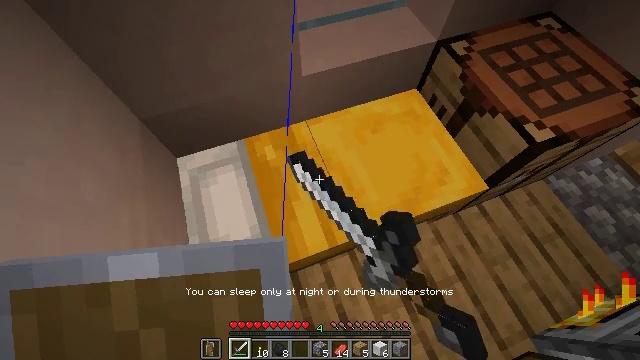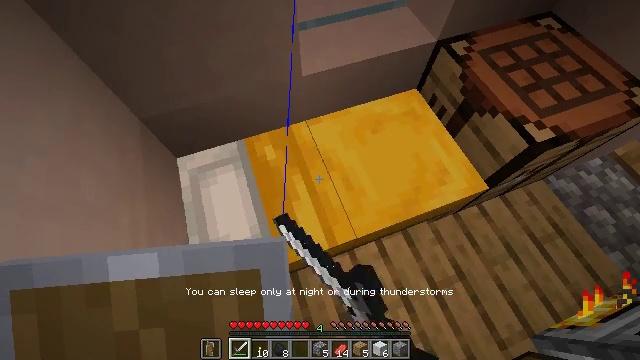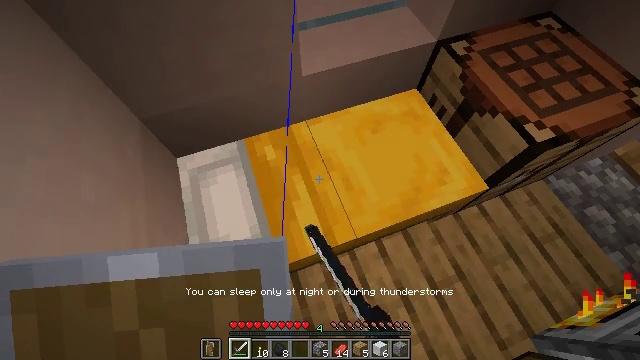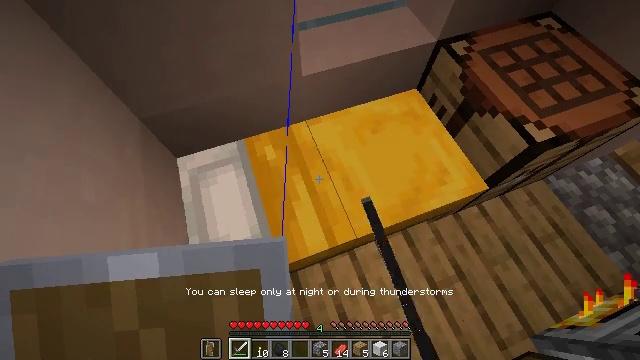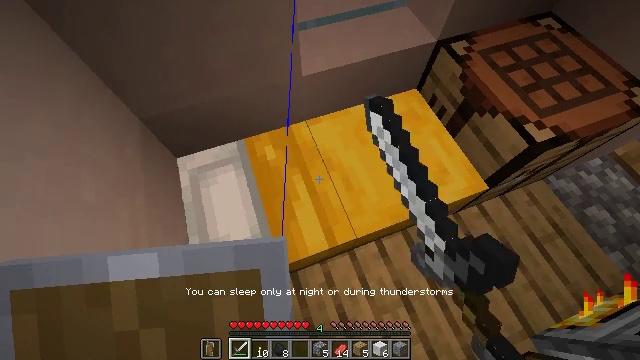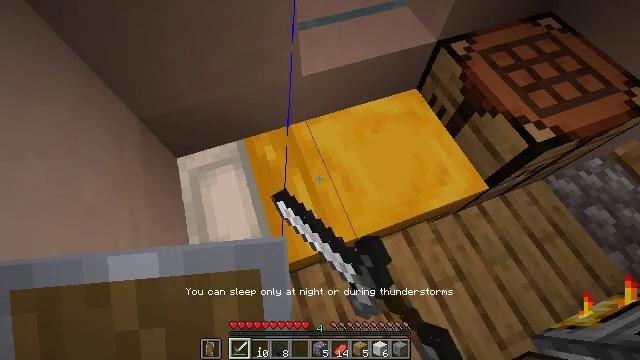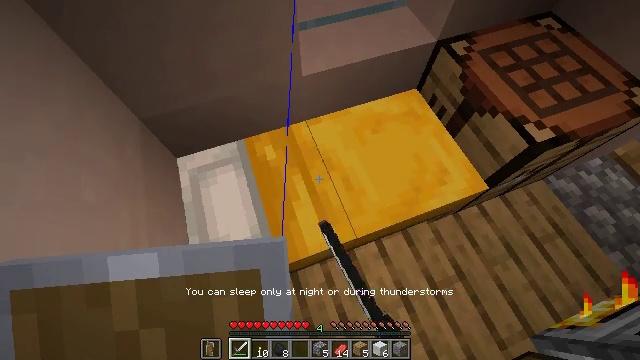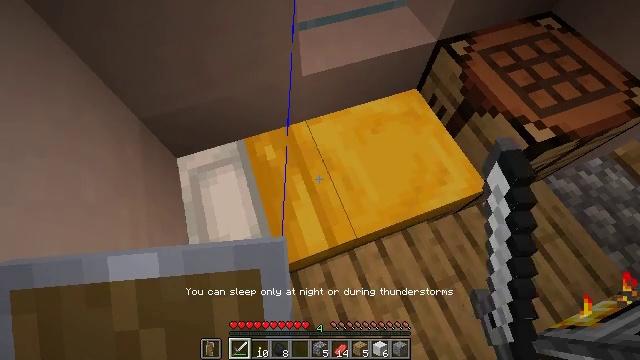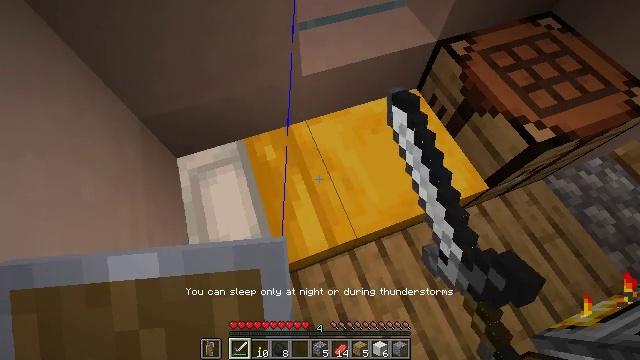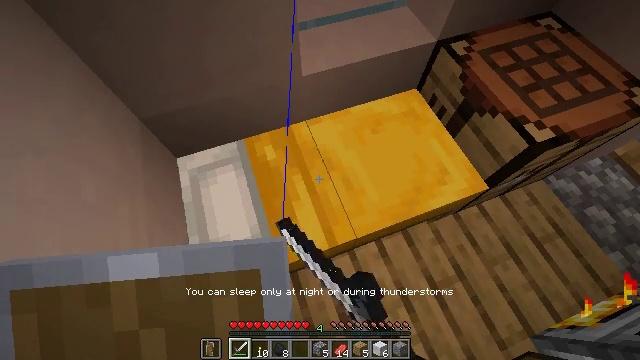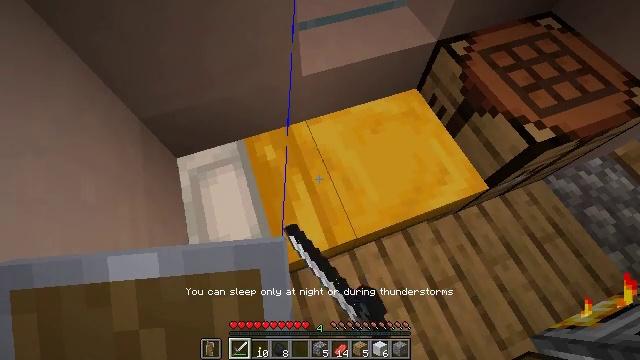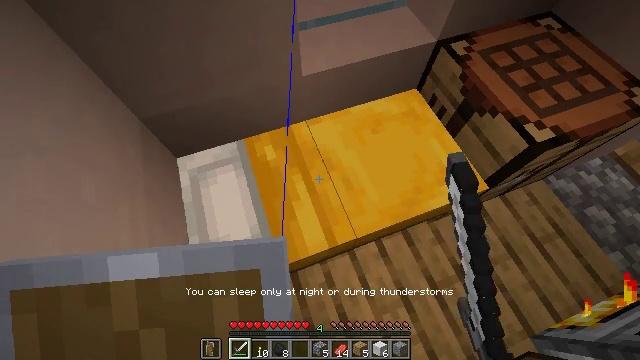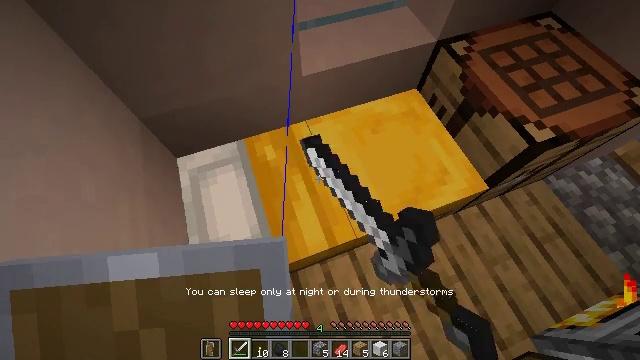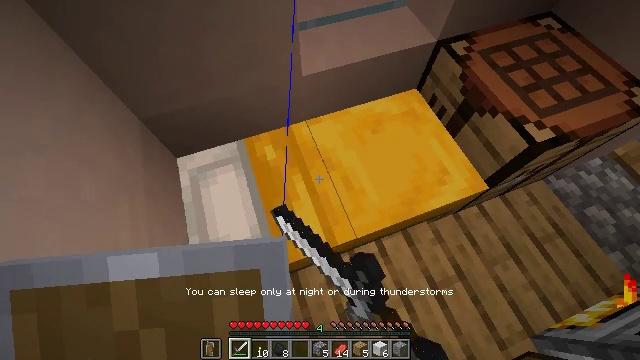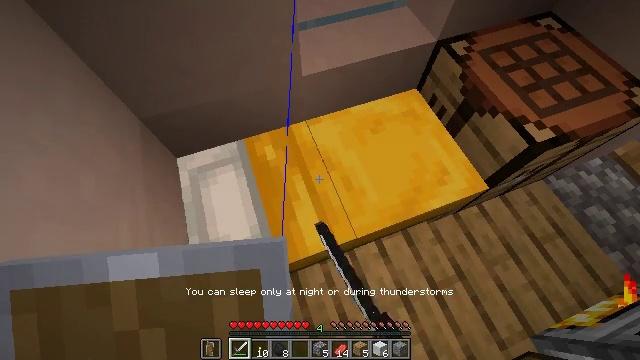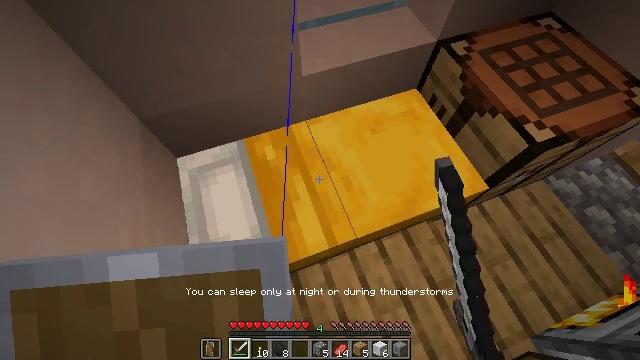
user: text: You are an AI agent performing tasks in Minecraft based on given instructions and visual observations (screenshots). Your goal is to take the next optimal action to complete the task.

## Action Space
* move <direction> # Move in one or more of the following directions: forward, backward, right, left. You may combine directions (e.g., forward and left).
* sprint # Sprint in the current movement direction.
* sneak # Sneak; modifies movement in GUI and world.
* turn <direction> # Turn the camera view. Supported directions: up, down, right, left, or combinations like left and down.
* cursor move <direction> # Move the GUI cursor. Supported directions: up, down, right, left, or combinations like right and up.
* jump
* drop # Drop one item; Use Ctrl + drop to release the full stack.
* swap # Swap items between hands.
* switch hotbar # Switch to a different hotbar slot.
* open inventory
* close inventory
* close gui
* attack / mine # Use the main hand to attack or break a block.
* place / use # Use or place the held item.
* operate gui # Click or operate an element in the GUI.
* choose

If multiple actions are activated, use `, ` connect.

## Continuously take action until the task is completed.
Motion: motion action
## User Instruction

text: Destroy the oak door to retrieve it.
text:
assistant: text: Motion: use / place
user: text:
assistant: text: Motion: use / place
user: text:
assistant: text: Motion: use / place
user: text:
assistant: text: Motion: use / place
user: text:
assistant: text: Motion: use / place
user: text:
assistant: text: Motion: use / place
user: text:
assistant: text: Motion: use / place
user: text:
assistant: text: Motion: use / place
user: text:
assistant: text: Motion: use / place
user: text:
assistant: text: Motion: use / place
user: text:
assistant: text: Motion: use / place
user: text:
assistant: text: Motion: use / place
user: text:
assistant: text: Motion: use / place
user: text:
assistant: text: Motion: use / place
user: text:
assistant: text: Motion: use / place
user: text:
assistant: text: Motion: use / place
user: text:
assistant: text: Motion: use / place
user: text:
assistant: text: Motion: use / place
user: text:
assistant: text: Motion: use / place
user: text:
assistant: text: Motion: use / place
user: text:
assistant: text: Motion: use / place
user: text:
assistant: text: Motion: use / place
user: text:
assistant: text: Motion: use / place
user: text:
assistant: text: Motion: use / place
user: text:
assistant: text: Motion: use / place
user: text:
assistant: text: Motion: use / place
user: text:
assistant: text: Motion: use / place
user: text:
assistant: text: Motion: use / place
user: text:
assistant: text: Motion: use / place
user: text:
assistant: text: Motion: use / place